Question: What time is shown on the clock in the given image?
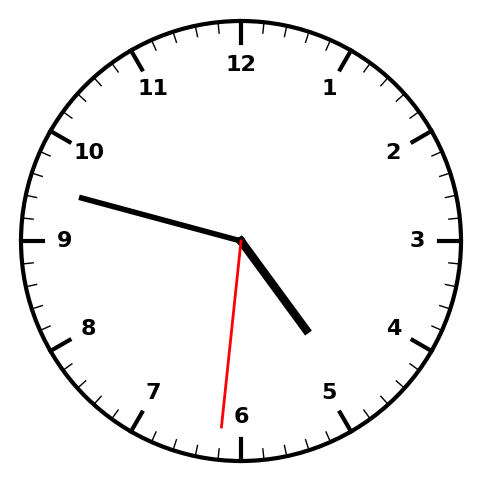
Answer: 04:47:31